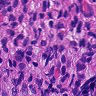
Metastatic tissue present: yes